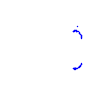
Particle: proton